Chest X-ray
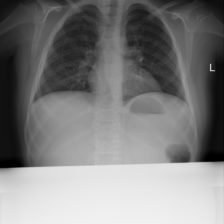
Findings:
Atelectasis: negative
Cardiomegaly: negative
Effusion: negative
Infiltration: negative
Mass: negative
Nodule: negative
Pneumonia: negative
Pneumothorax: negative
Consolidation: negative
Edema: negative
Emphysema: negative
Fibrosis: negative
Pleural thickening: negative
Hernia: negative